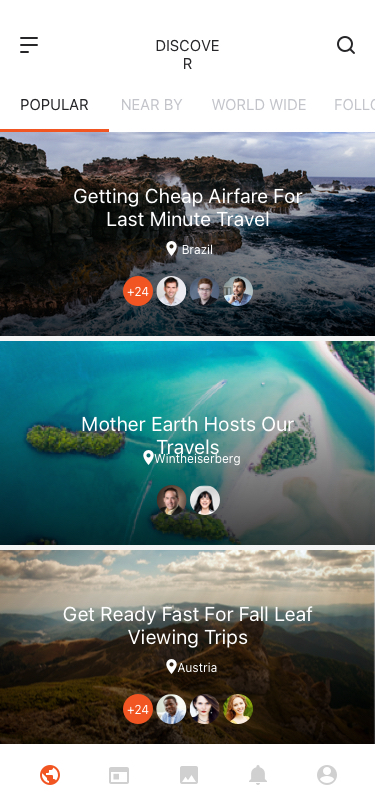
Text in this UI design:
+24
Getting Cheap Airfare For Last Minute Travel
Brazil
Mother Earth Hosts Our Travels
Wintheiserberg
+24
Get Ready Fast For Fall Leaf Viewing Trips
Austria
Popular
Near by
World wide
Following